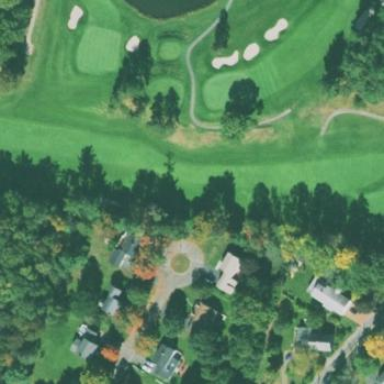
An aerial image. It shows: Golf fairway surrounded by grass.